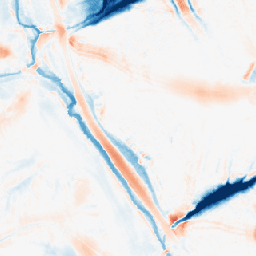
Category: morphological
Decomposition family: tophat_combined
Decomposition parameters: size: 20
Upsampling method: nearest
Upsampling parameters: scale: 8
Upsampling scale: 8